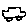
Label: car